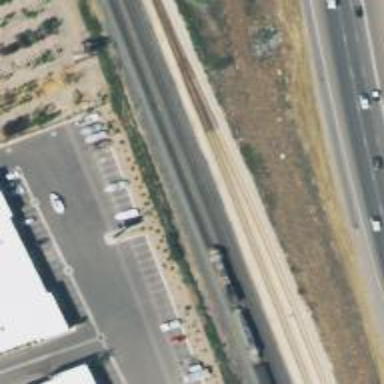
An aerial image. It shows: Railway siding with rails.